Field crop: maize
Growth stage: 2
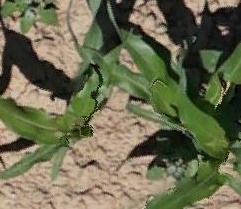
Species: maize